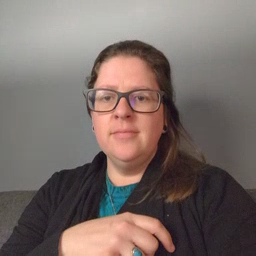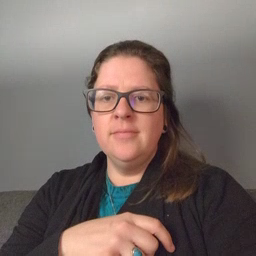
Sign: garbage